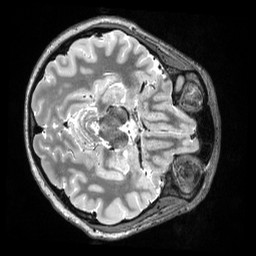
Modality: T2w
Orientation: axial
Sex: female
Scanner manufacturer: siemens
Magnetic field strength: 3 T
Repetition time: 3.2 s
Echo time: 0.563 s